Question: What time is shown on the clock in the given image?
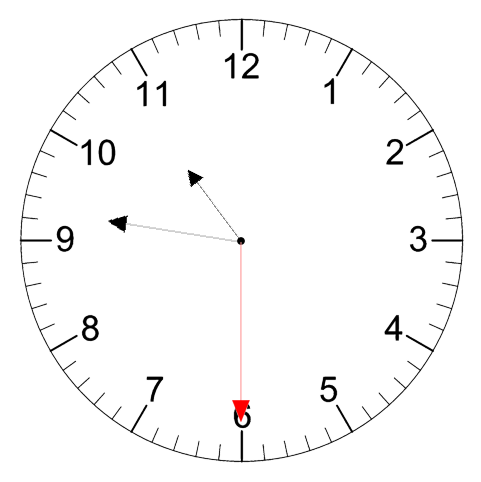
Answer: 10:46:30